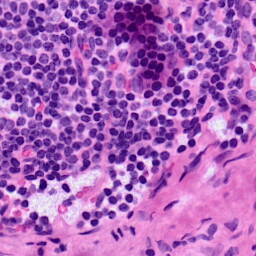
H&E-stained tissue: LymphNode